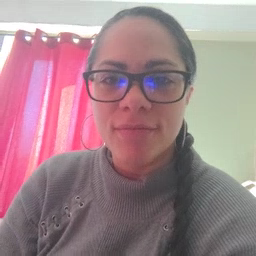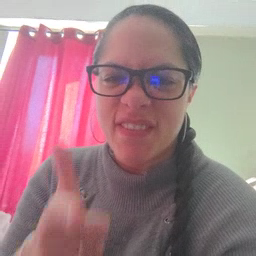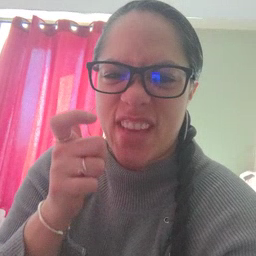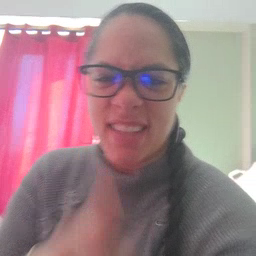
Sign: fast